高一 · 立体几何学
如图, 矩形 $A B C D$ 中, $A B=4, B C=2, E$ 为边 $A B$ 的中点, 沿 $D E$ 将 $\triangle A D E$ 折起, 点 $A$ 折至 $A_{1}$ 处 ( $A_{1} \notin$ 平面 $\left.A B C D\right)$, 若 $M$ 为线段 $A_{1} C$ 的中点, 则在 $\triangle A D E$ 折起过程中, 下列说法错误的是 ( )

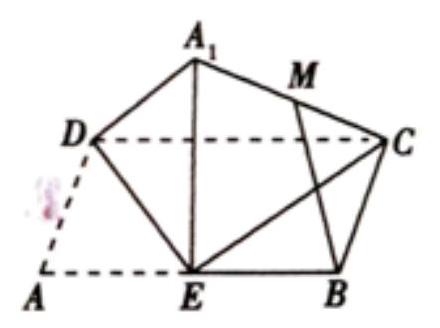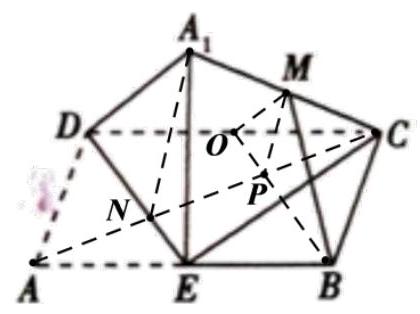
始终有 $M B / /$ 平面 $A_{1} D E$

B. 不存在某个位置, 使得 $A_{1} C \perp$ 平面 $A_{1} D E$

C. 三棱雉 $A_{1}-A D E$ 体积的最大值是 $\frac{2 \sqrt{2}}{3}$

D. 一定存在某个位置, 使得异面直线 $B M$ 与 $A_{1} E$ 所成角为 $30^{\circ}$
答案: D
解析: 【分析】

利用翻折前后的不变量、结合反证法, 可证 A, B, C 正确, 从而利用排除法得到正确选项。

【详解】

连结 $A C$ 交 $D E$ 于 $N$, 取 $C D$ 的中点 $O$, 连结 $O M, O B, A_{1} N$ 。

对 $\mathrm{A}$, 易证, 平面 $O M B / /$ 平面 $A_{1} D E, B M \subset$ 平面 $O M B$, 所以始终有 $M B / /$ /平面 $A_{1} D E$, 故 $\mathrm{A}$ 正确;

对 $\mathrm{B}$, 因为 $A B=4, B C=2$, 假设 $A_{1} C \perp$ 平面 $A_{1} D E$, 则 $A_{1} C \perp A_{1} D, A_{1} C \perp A_{1} E$,则 $C D^{2}-A_{1} D^{2}=C E^{2}-A_{1} E^{2} \Rightarrow C D=C E$, 因为 $C D=4, C E=2 \sqrt{2}$, 所以 $C D=D E$不成立, 所以假设错误, 故不存在某个位置, 使得 $A_{1} C \perp$ 平面 $A_{1} D E$, 故 $\mathrm{B}$ 正确;
对 C, 当平面 $A_{1} D E \perp$ 平面 $A B C D$ 时, 三棱雉 $A_{1}-A D E$ 的体积最大, $V=\frac{1}{3} \cdot S_{\triangle A D E} \cdot h=\frac{1}{3} \cdot\left(\frac{1}{2} \cdot 2 \cdot 2\right) \cdot \sqrt{2}=\frac{2 \sqrt{2}}{3}$, 故 C 正确;故选: D

【点睛】

本题考查空间平面图形的翻折问题，考查线面、面面位置关系、体积求解，考查空间想象能力和运算求解能力, 属于较难问题。